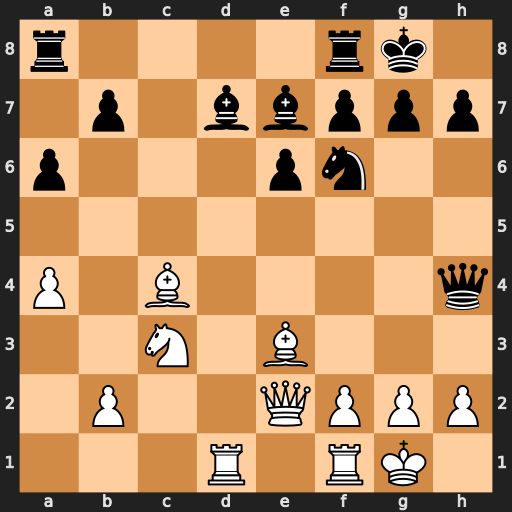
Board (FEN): r4rk1/1p1bbppp/p3pn2/8/P1B4q/2N1B3/1P2QPPP/3R1RK1
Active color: w
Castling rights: -
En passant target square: -
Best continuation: Rd4 Qxd4 Bxd4